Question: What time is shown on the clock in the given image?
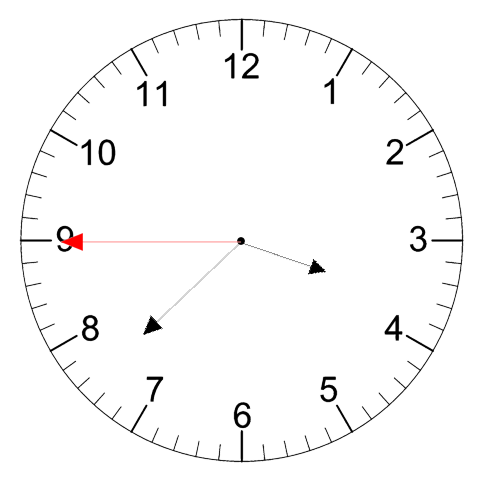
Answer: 03:37:45